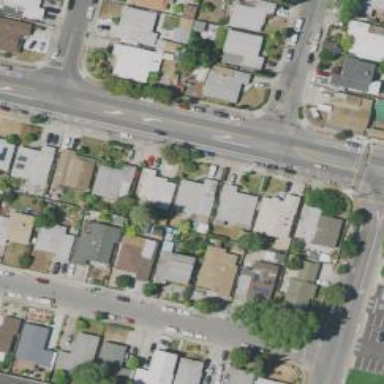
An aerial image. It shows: Secondary road surrounded by residential properties.